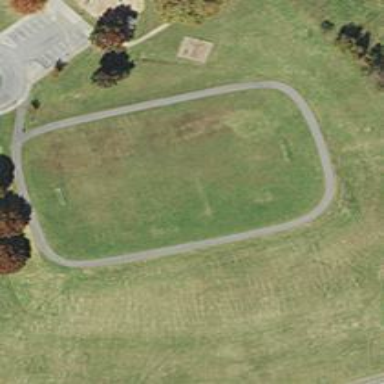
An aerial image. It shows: Track in leisure land.